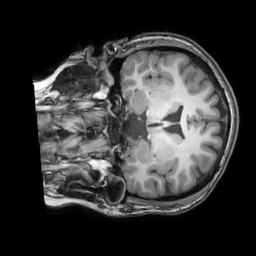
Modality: T1w
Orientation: coronal
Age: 20
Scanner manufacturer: philips
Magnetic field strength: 3 T
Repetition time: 0.007 s
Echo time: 0.003501 s